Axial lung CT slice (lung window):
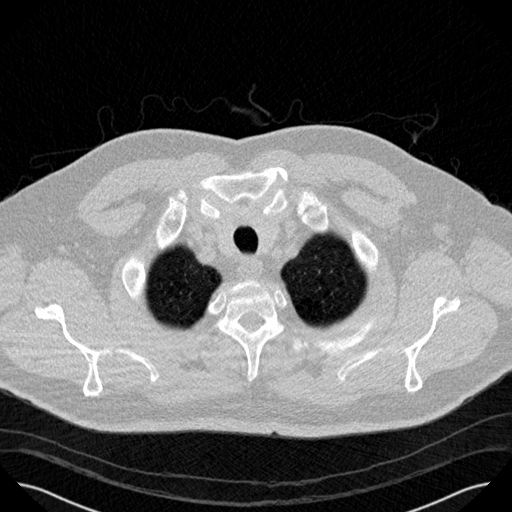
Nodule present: no